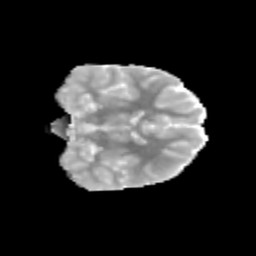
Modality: MD
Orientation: coronal
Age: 11
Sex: female
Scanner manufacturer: siemens
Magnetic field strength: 3 T
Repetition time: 3.8 s
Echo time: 0.07 s